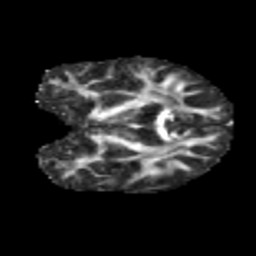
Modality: FA
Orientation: coronal
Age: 11
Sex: male
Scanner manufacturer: siemens
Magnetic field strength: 3 T
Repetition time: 3.8 s
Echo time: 0.07 s